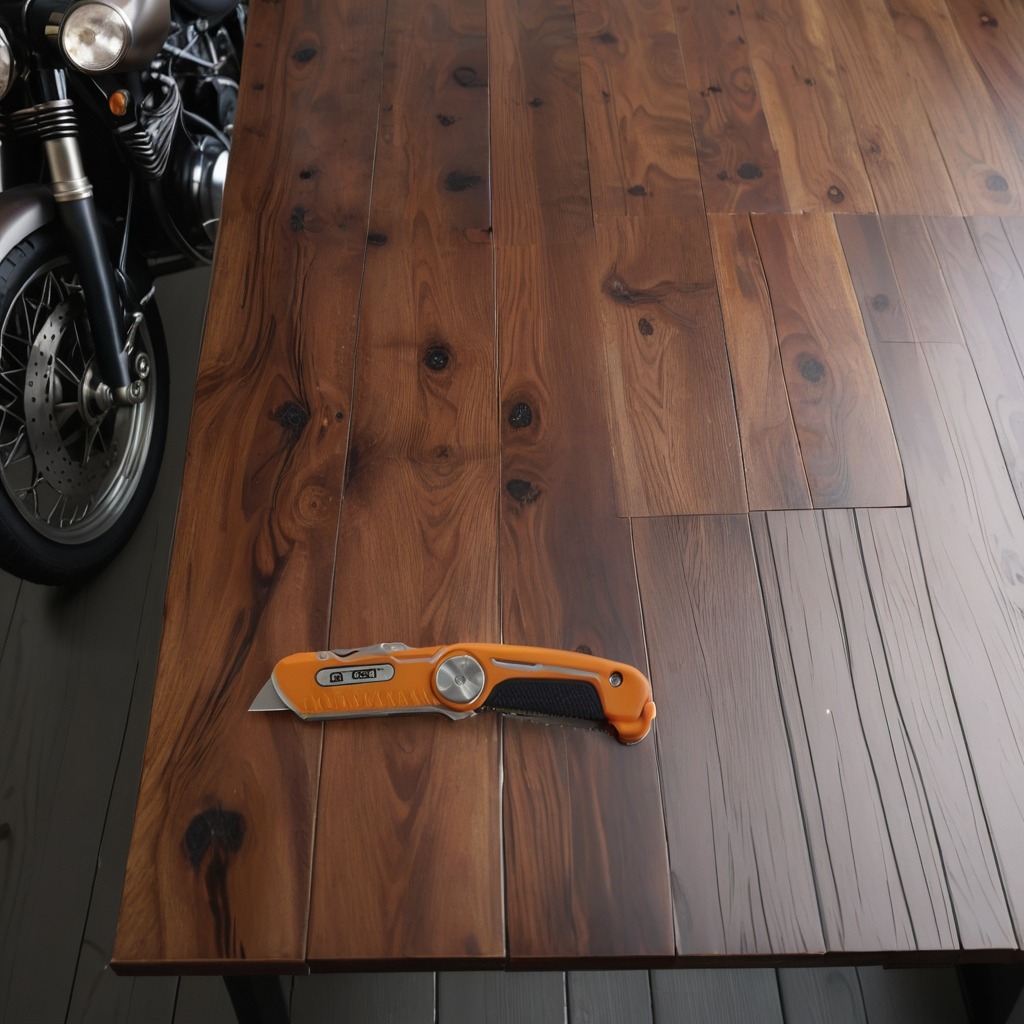
A utility knife is lying on an oil-spilled wooden table in a vintage motorcycle garage.